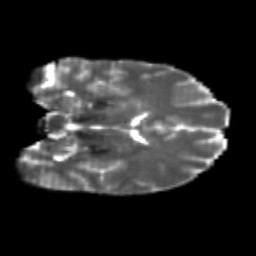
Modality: T2w
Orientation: coronal
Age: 22
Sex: female
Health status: healthy
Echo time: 0.074 s